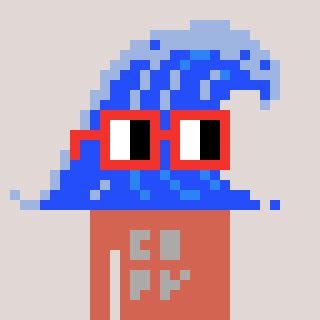
a pixel art character with square red glasses, a wave-shaped head and a peachy-colored body on a warm background